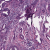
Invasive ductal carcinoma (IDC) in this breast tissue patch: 1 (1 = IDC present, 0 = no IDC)